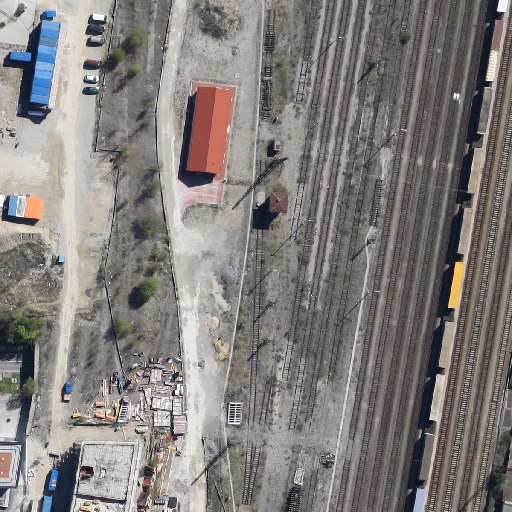
Referring expression: van